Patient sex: F
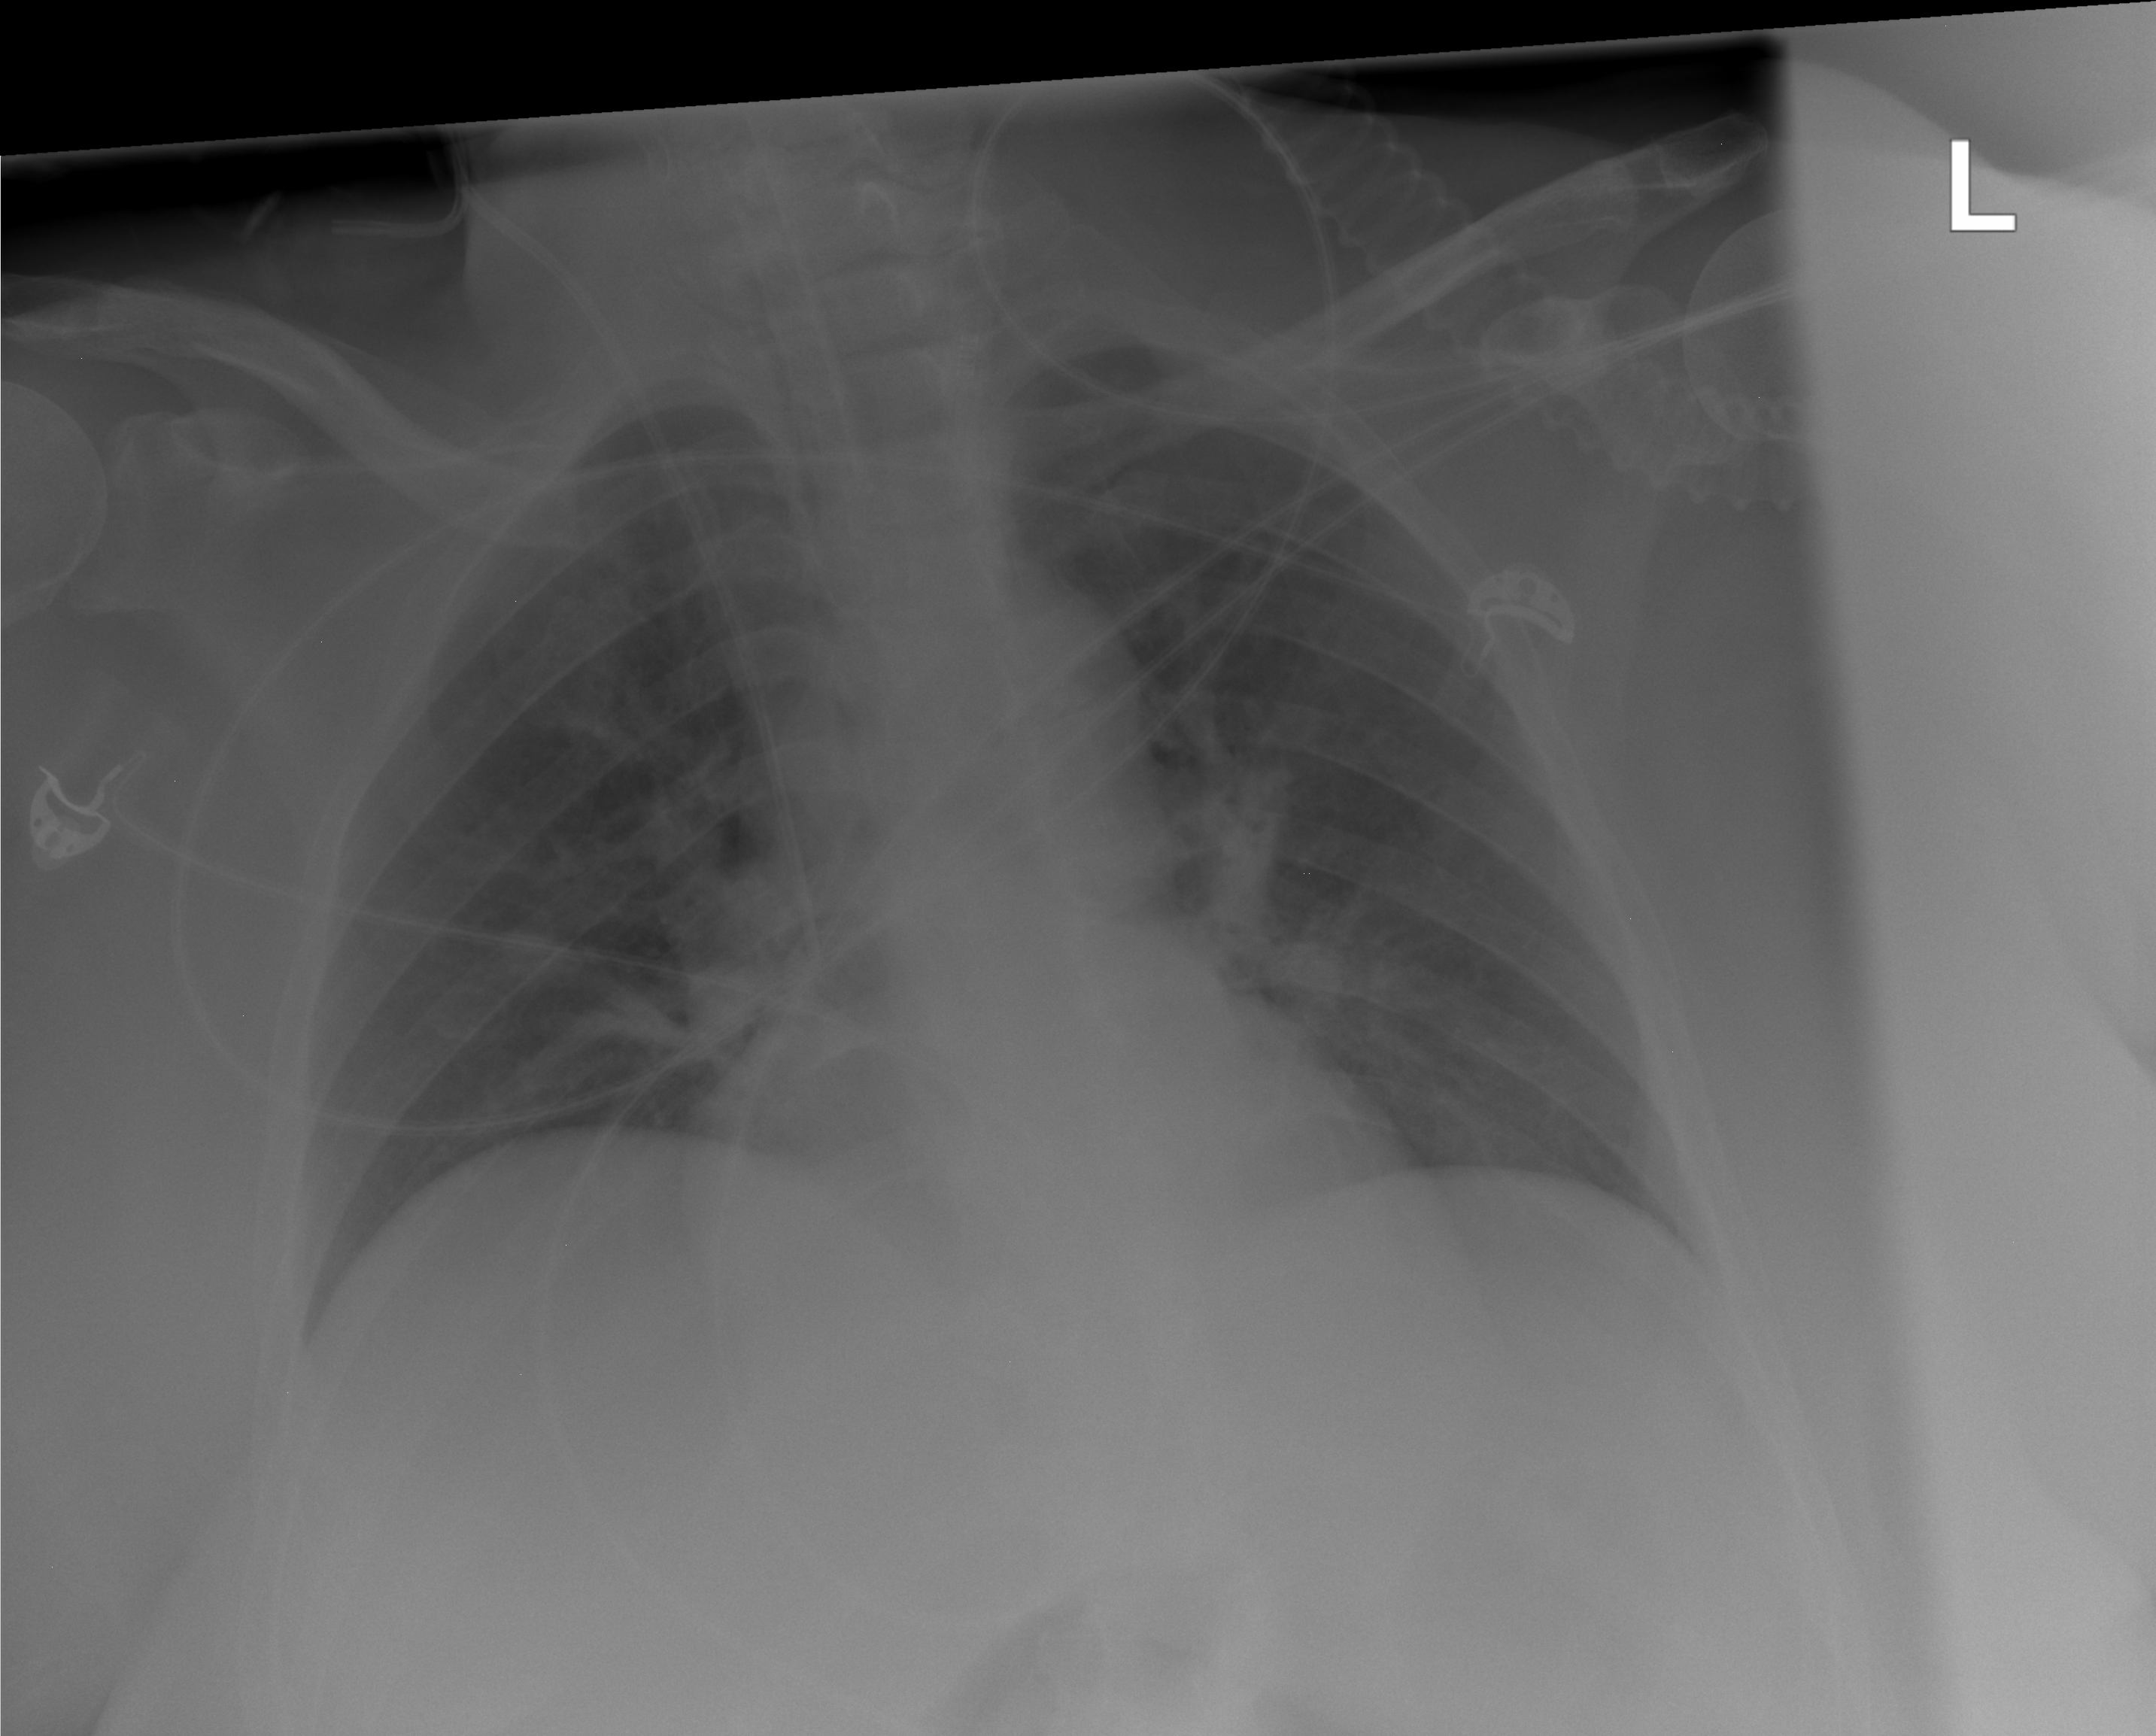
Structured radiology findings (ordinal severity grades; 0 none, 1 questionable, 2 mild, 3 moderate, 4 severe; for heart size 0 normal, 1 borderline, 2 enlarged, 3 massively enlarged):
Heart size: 0
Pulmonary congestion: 0
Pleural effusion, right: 0
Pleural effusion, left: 0
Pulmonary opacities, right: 2
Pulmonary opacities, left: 0
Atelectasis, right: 2
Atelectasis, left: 0